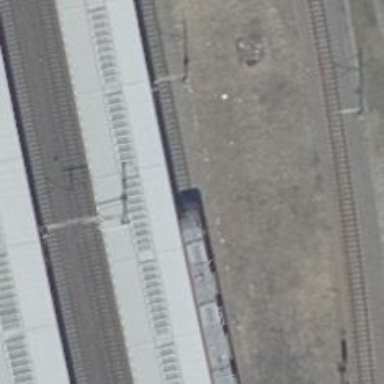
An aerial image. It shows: Railway stop with public transport stop position.